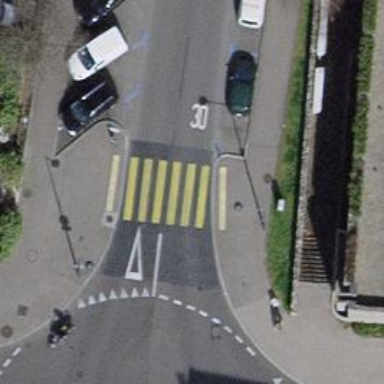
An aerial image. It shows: Marked zebra crossing on the road.